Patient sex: F
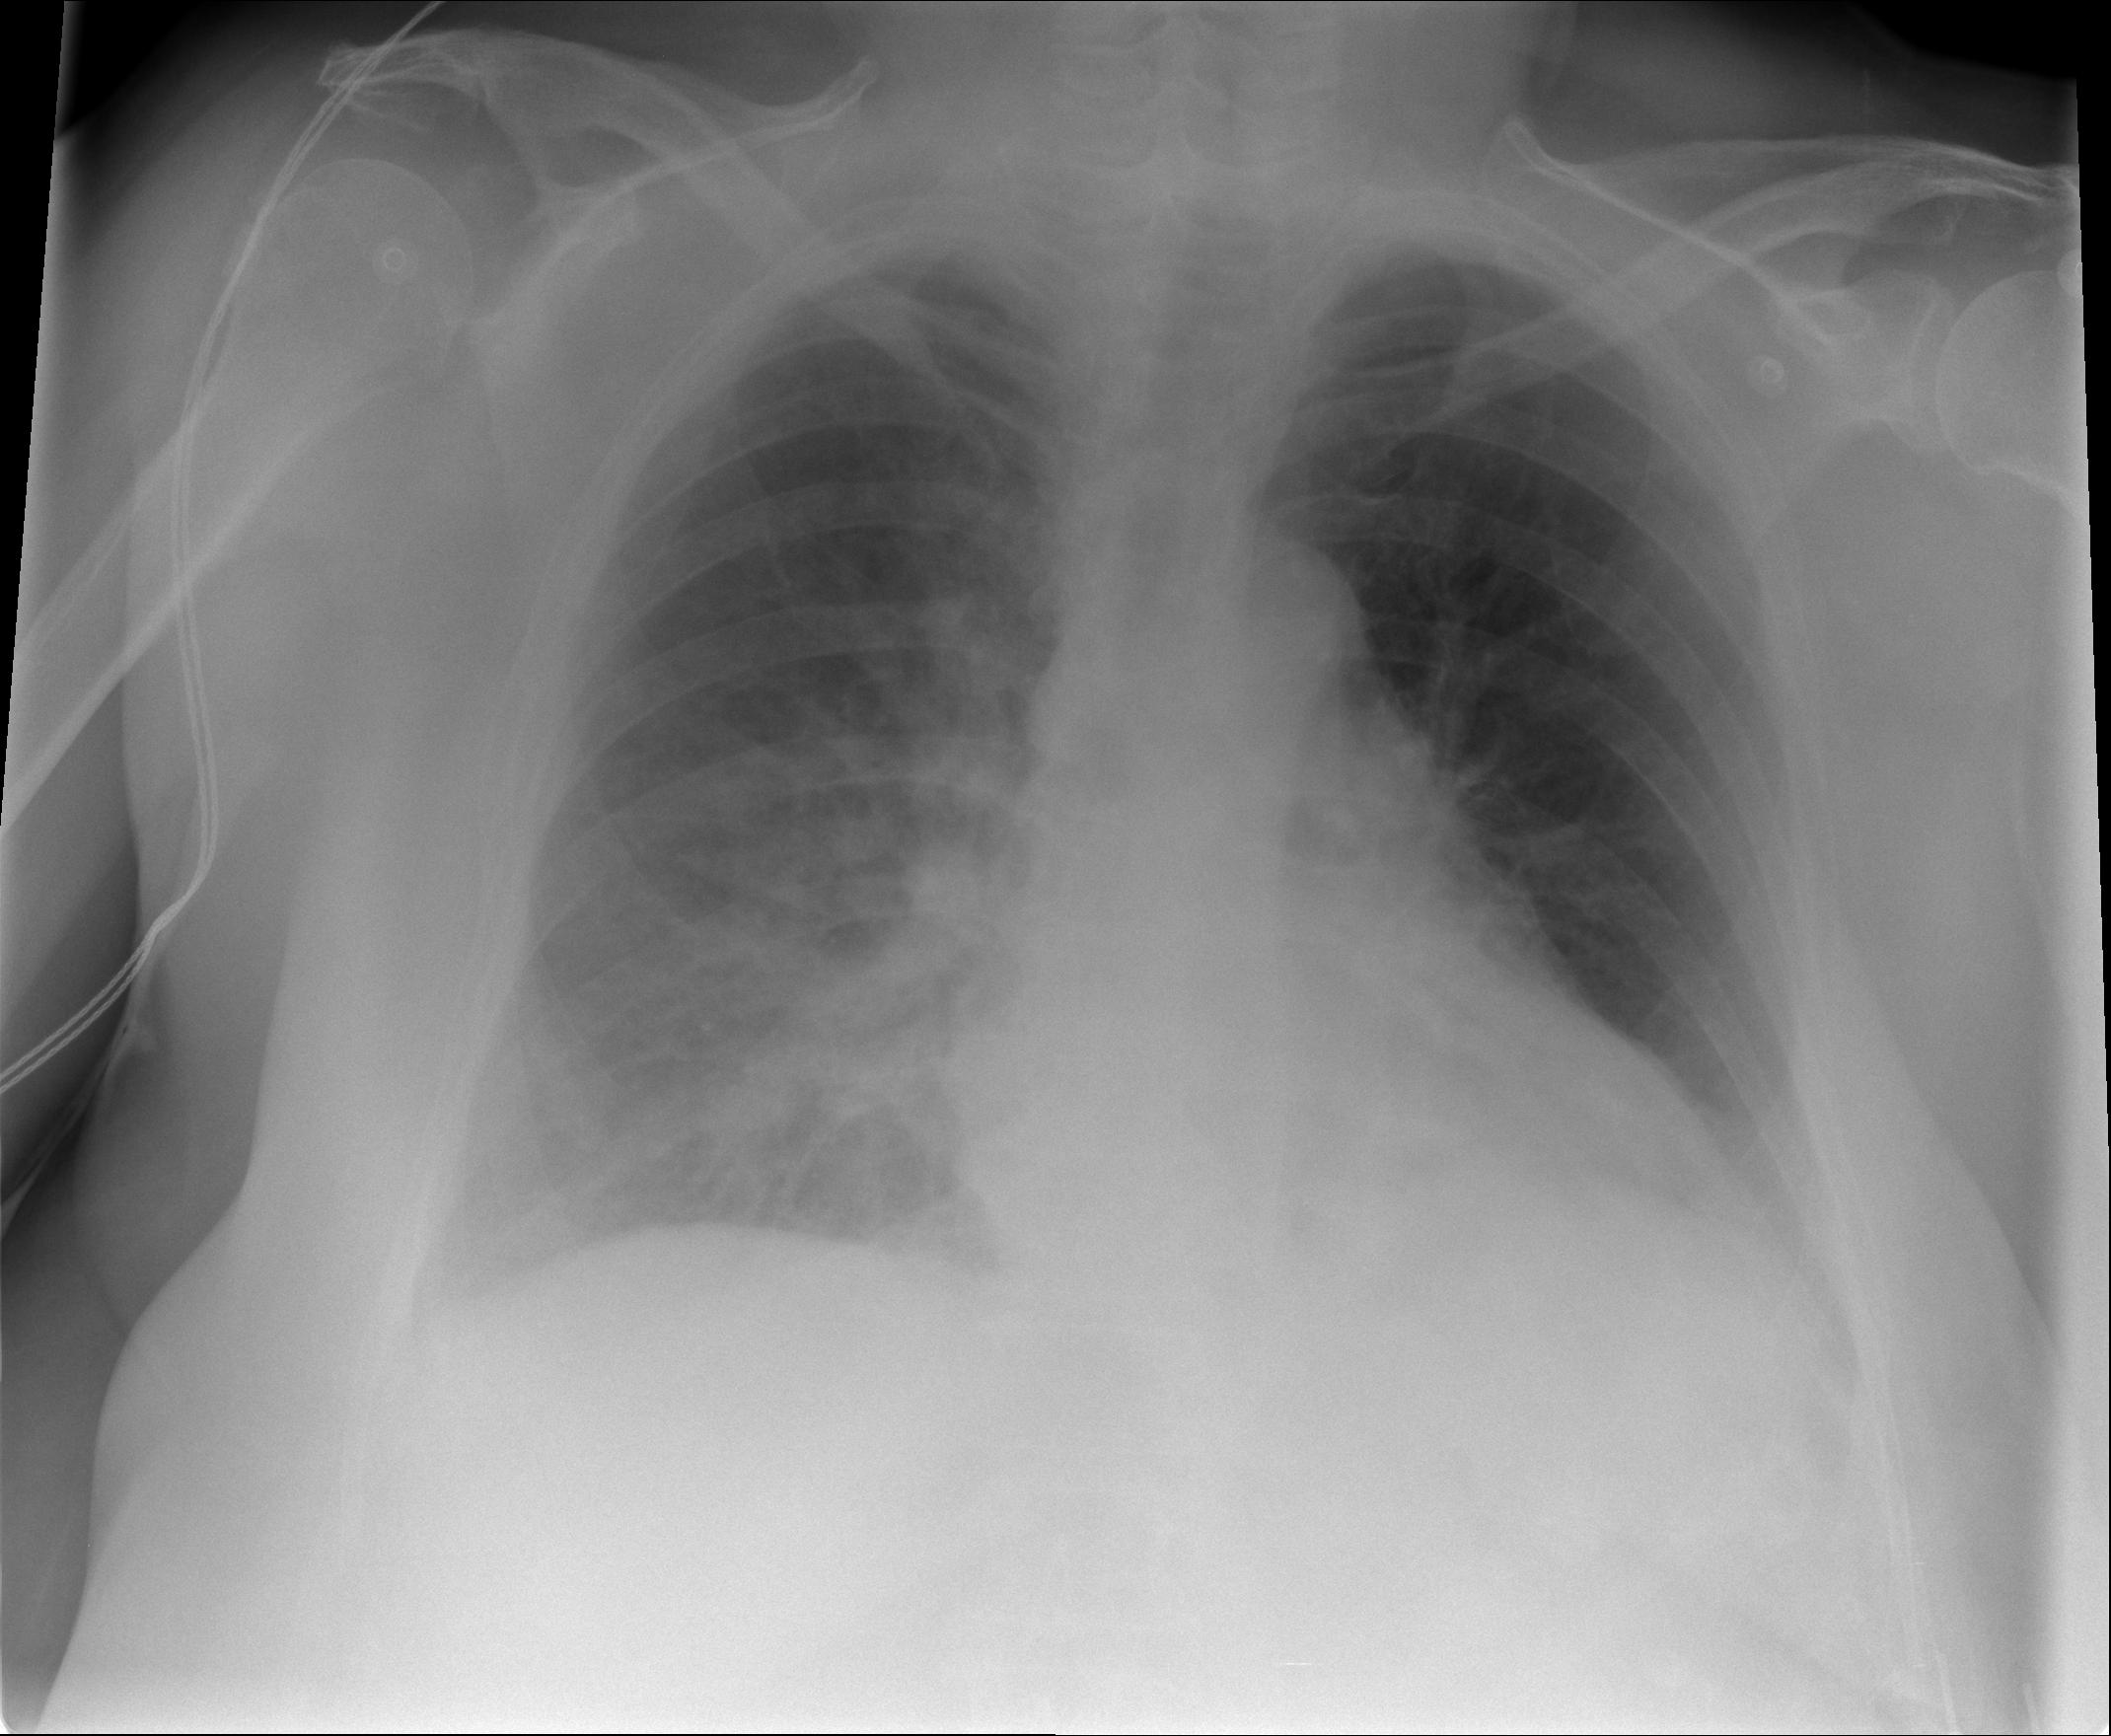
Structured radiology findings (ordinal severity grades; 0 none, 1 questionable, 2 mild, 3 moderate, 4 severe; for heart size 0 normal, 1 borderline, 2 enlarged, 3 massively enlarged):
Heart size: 1
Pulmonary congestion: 2
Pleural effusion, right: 3
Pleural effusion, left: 2
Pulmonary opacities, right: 0
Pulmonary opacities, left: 0
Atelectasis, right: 2
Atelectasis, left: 2